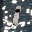
Label: 1